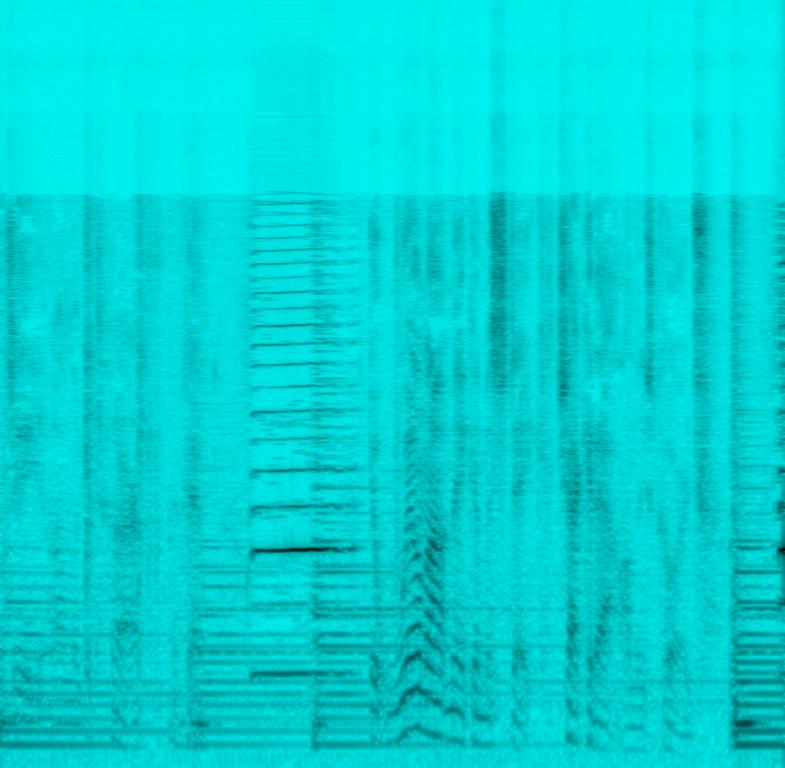
A deep male voice is talking then starts strumming chords on an acoustic guitar while blowing a melody on top with a harmonica. This song may be playing live explaining music.